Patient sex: M
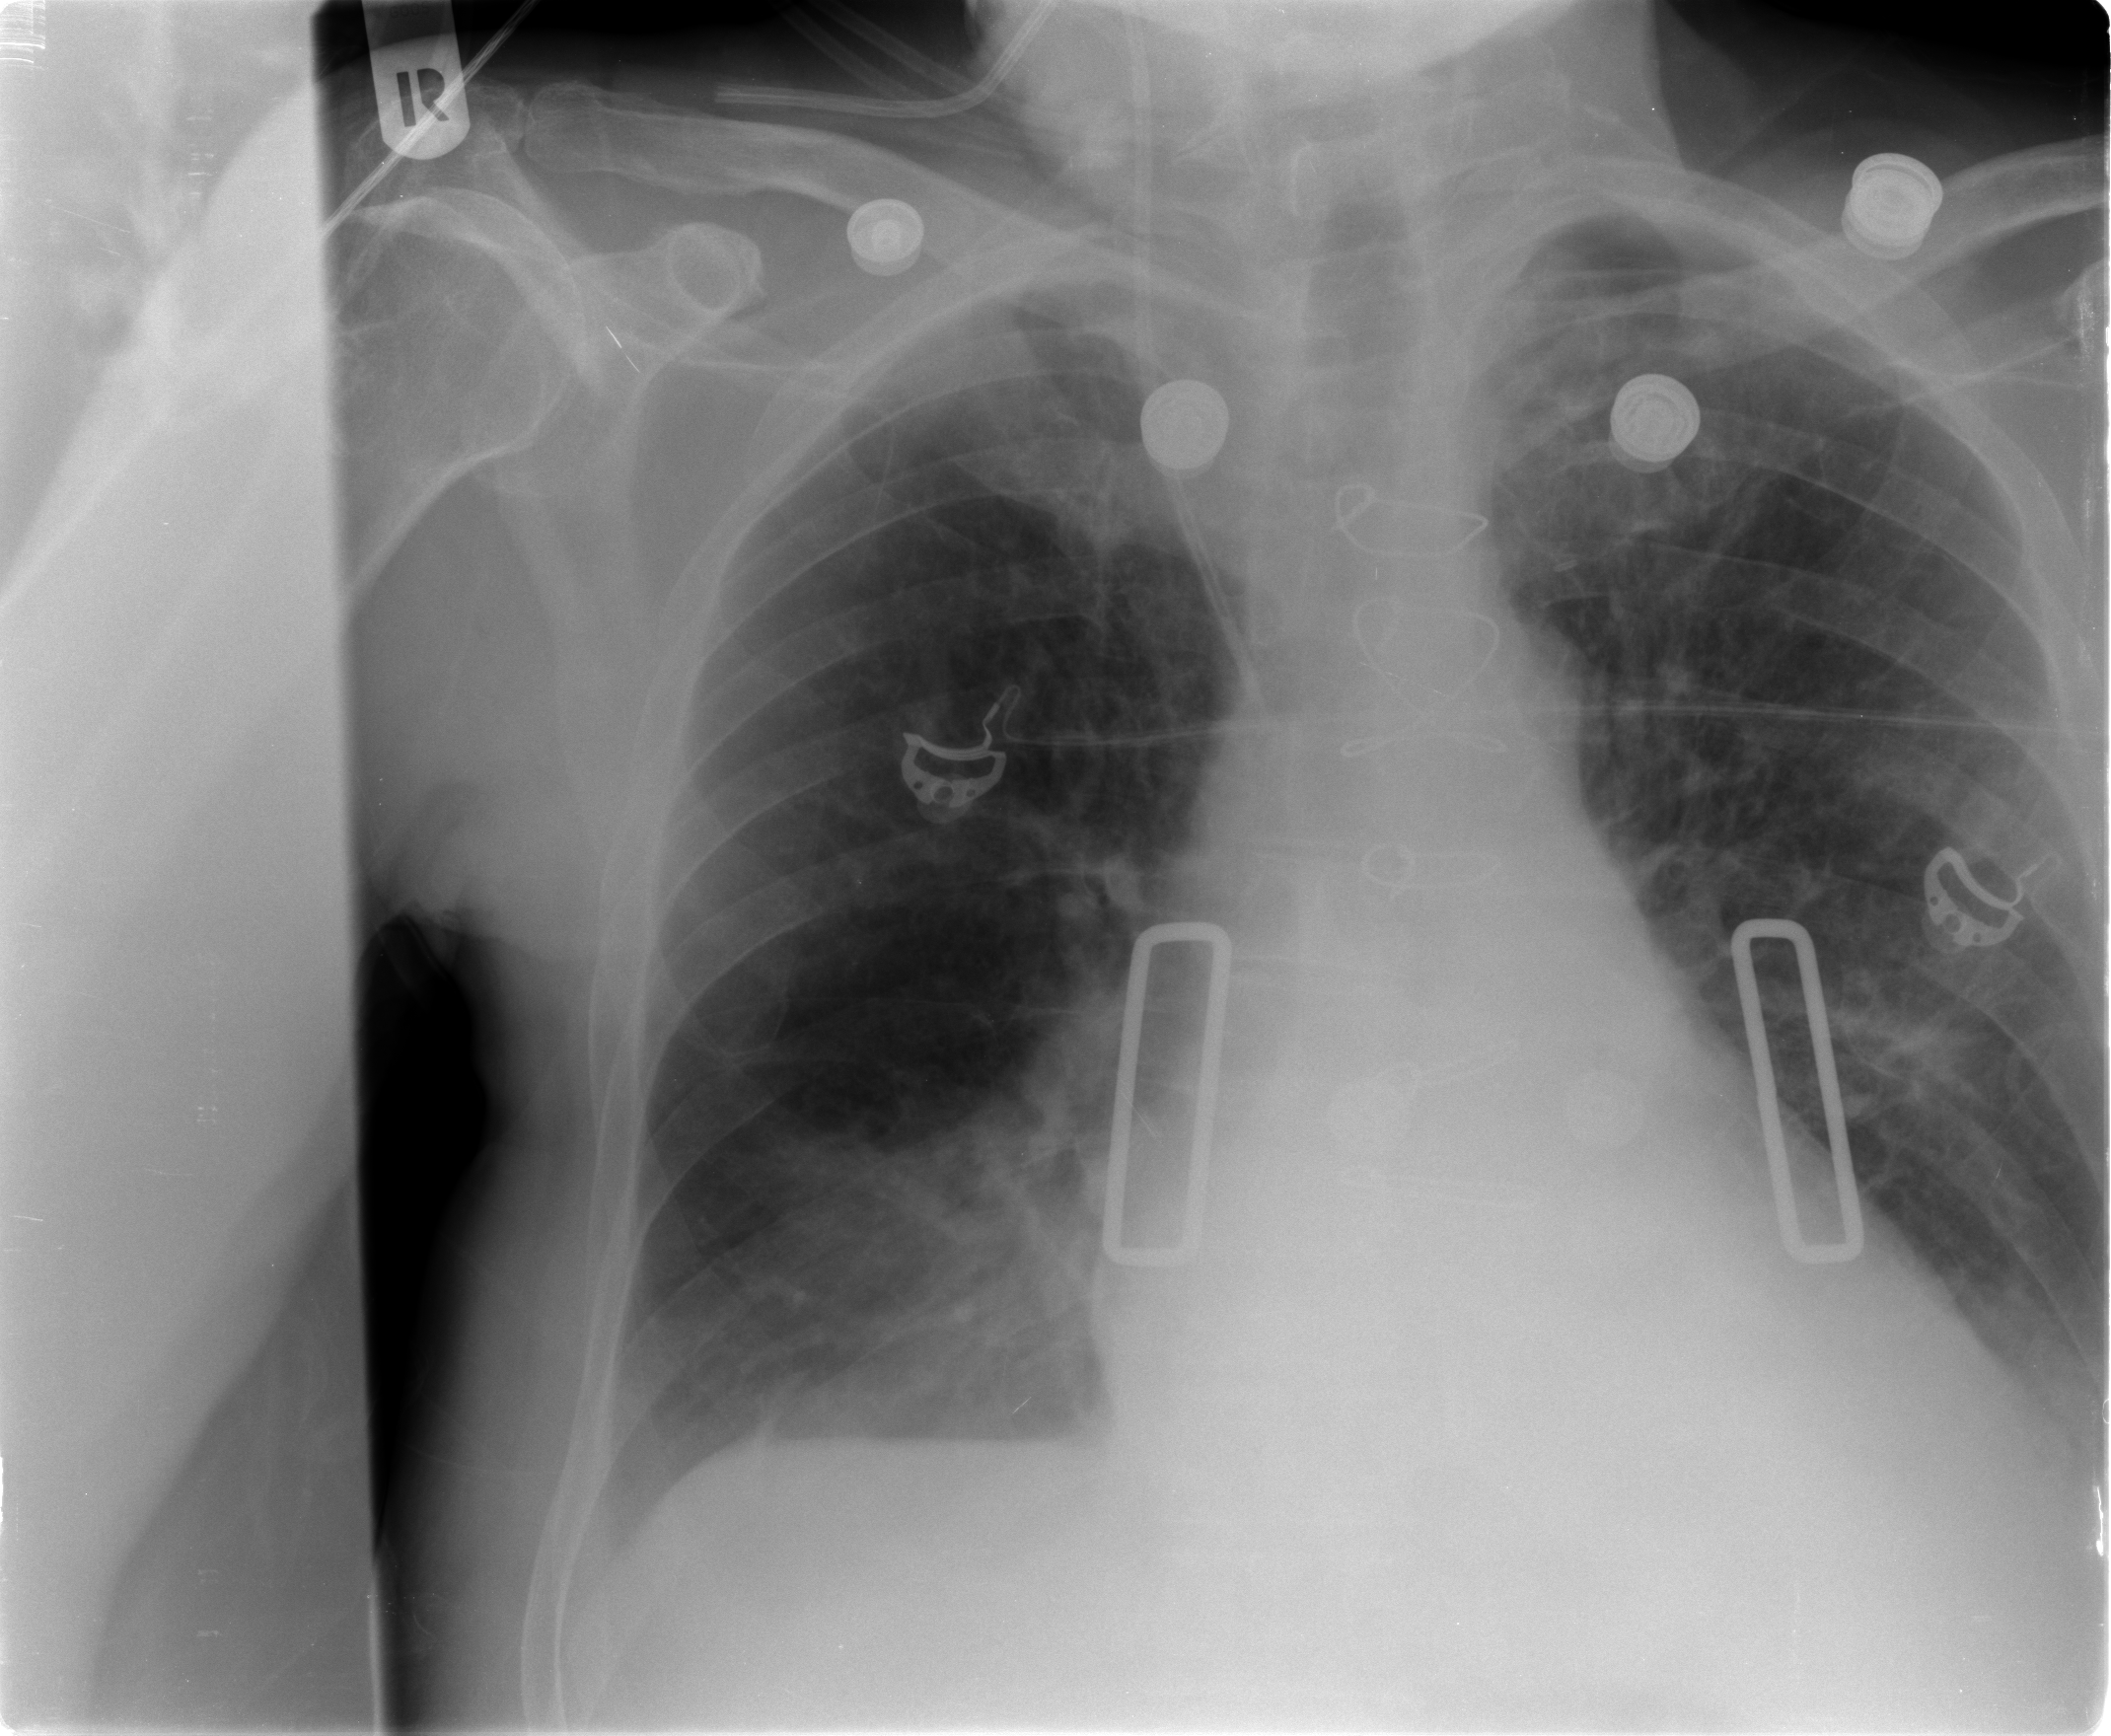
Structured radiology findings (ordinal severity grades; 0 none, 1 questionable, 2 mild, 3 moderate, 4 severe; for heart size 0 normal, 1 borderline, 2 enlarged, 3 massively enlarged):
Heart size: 1
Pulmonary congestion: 2
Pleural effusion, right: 2
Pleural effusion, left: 2
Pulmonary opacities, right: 0
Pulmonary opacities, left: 1
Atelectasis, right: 2
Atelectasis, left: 2